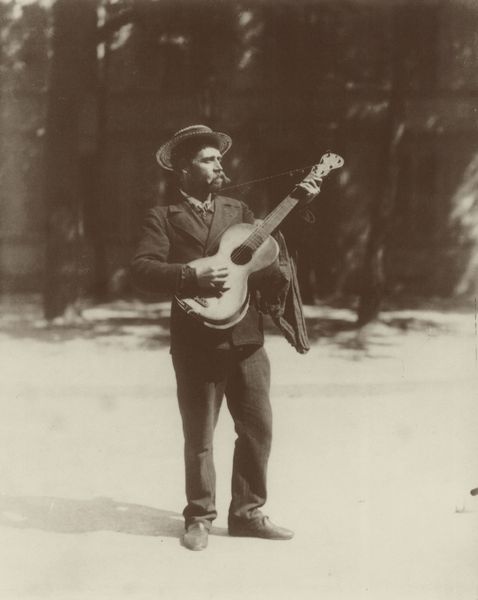
Titel: Der italienische Sänger
Künstler: Jean Eugène Auguste Atget
Schlagwörter: mann, schatten, bäume, hut, strasse, park, arm, mantel, gitarre, musiker, schnauzbart, foto, zigeuner, strassenmusiker